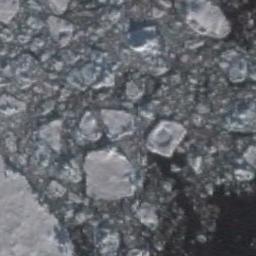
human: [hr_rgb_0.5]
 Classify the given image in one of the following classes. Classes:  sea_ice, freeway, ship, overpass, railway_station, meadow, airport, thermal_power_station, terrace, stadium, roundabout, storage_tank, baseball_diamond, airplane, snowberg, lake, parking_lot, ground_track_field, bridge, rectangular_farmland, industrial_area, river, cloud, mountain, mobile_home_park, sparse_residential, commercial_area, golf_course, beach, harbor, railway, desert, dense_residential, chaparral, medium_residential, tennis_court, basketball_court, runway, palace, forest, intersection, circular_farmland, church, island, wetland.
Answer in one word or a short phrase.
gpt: sea_ice